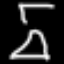
Label: hourglass